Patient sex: M
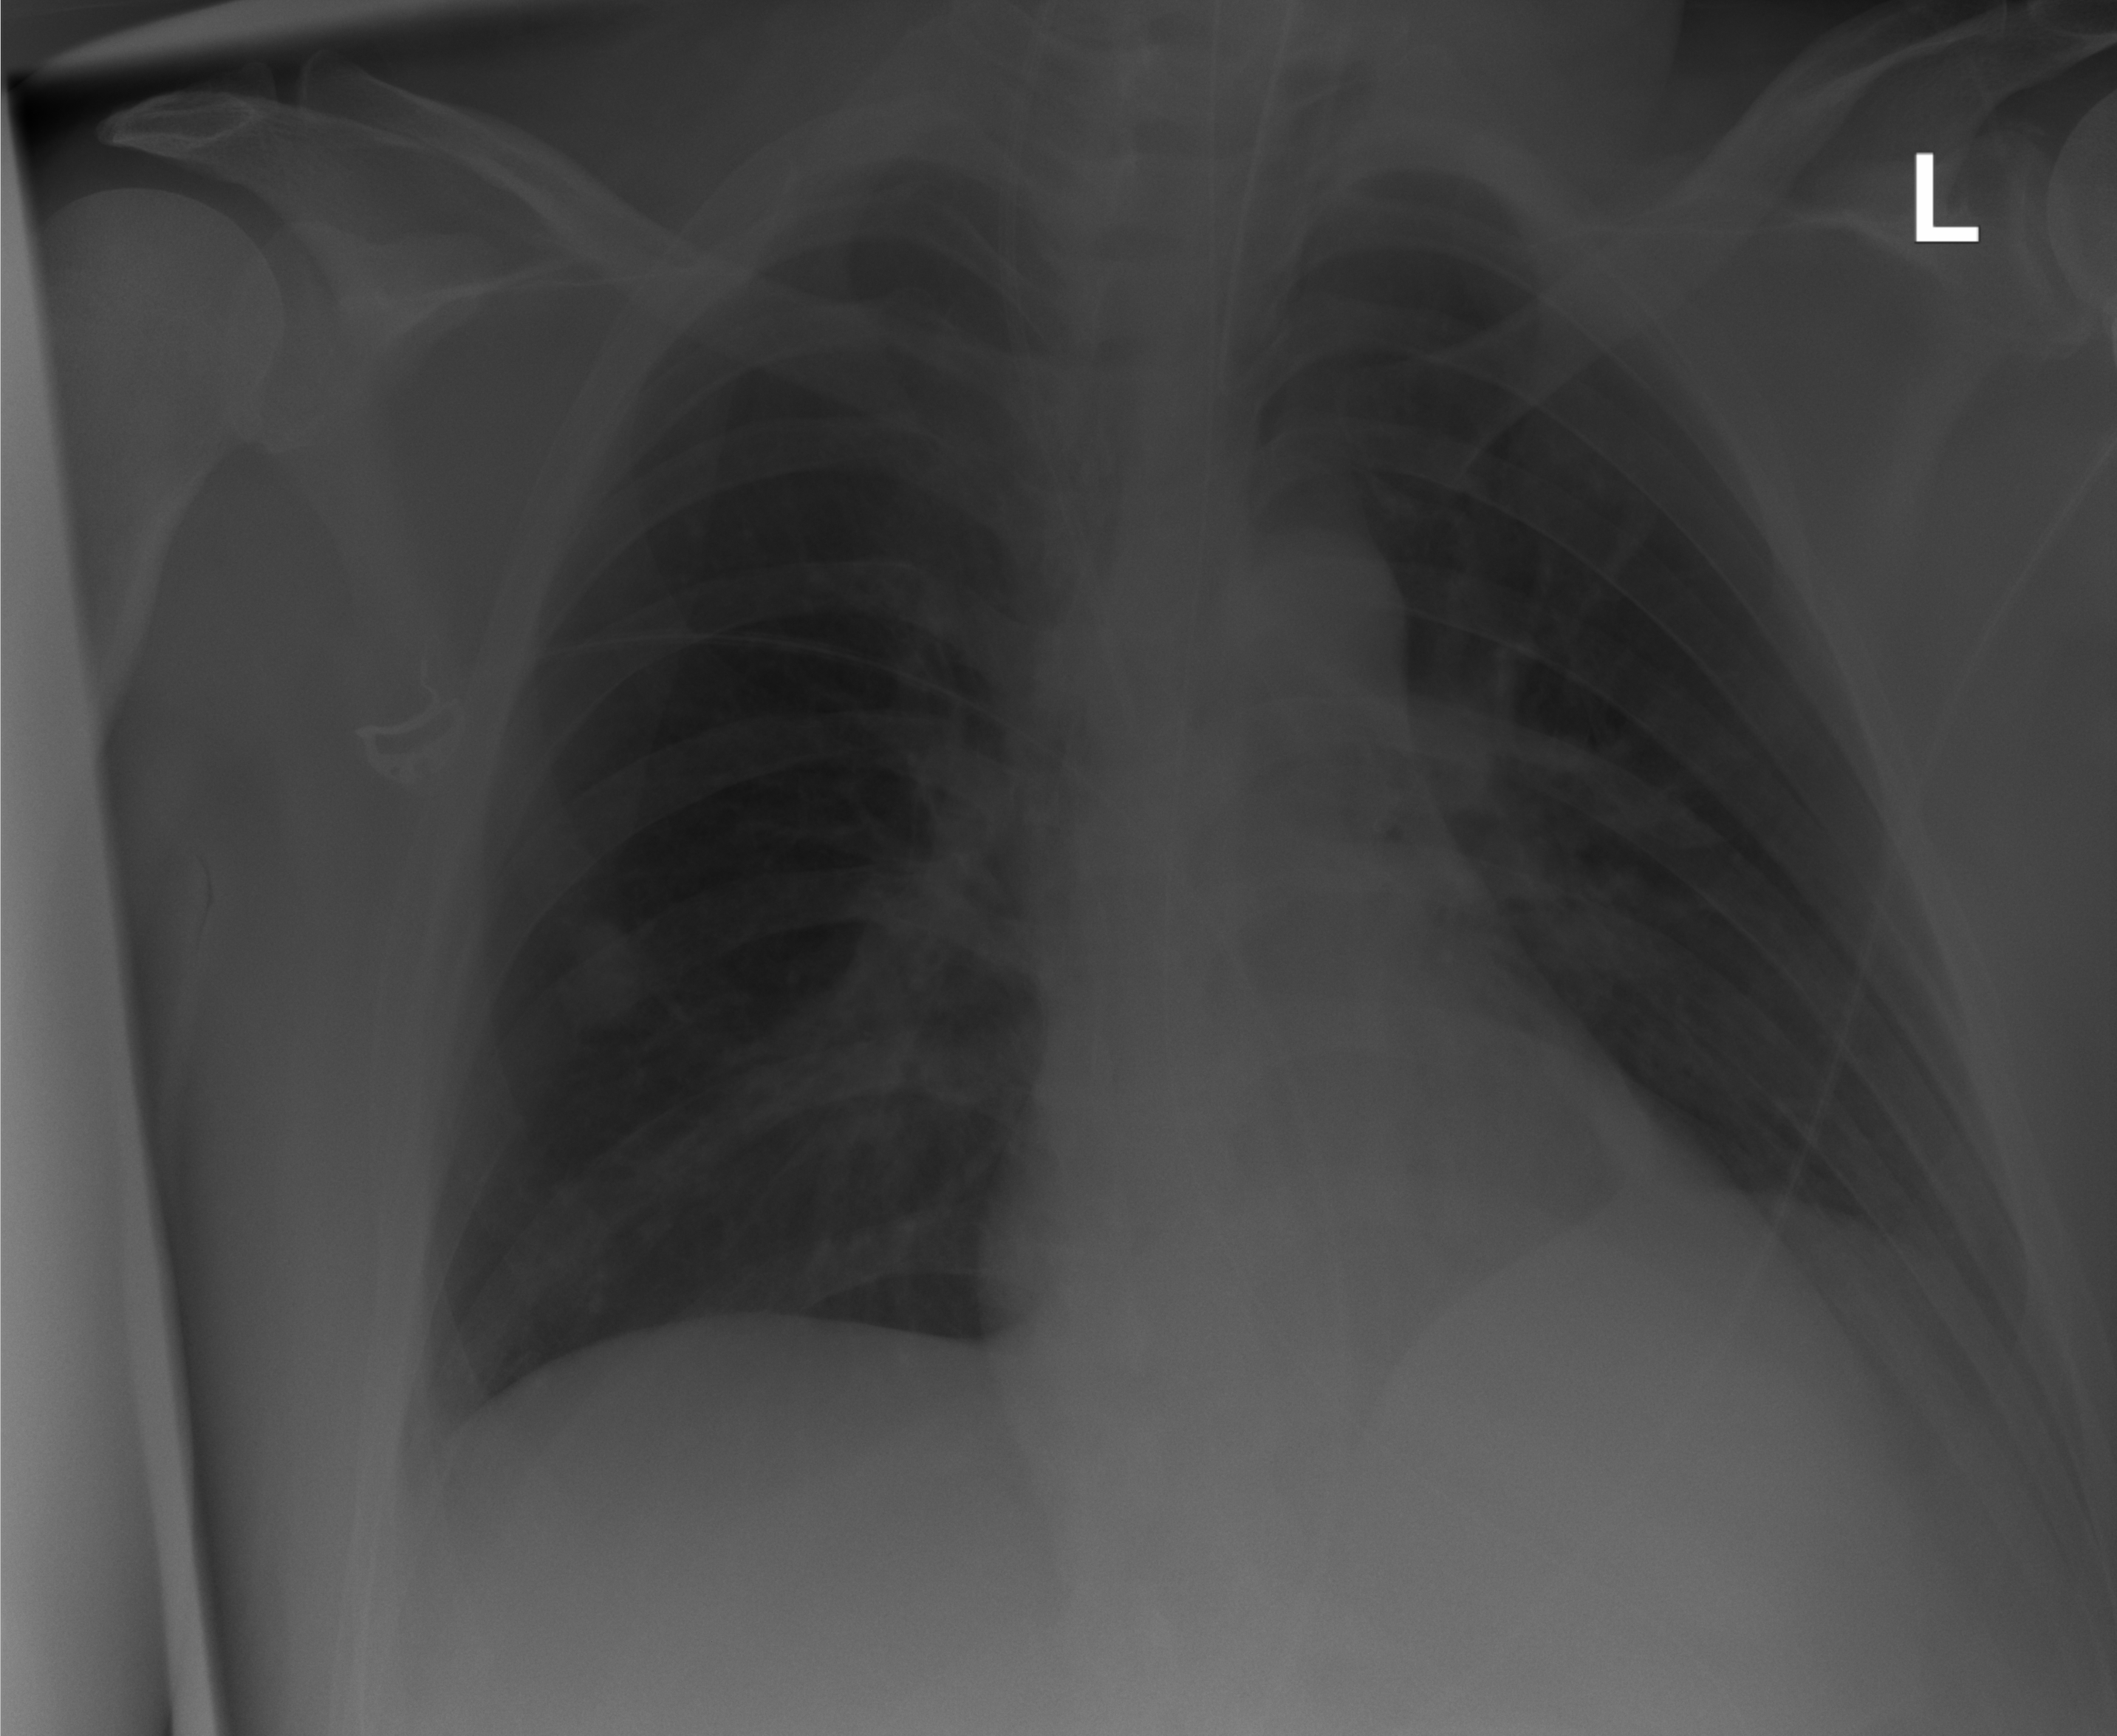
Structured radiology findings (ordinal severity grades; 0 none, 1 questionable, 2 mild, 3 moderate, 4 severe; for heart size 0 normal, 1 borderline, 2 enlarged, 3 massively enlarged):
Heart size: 0
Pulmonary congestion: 0
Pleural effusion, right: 0
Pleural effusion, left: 1
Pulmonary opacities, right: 0
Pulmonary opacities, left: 0
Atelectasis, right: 0
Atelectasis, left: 2